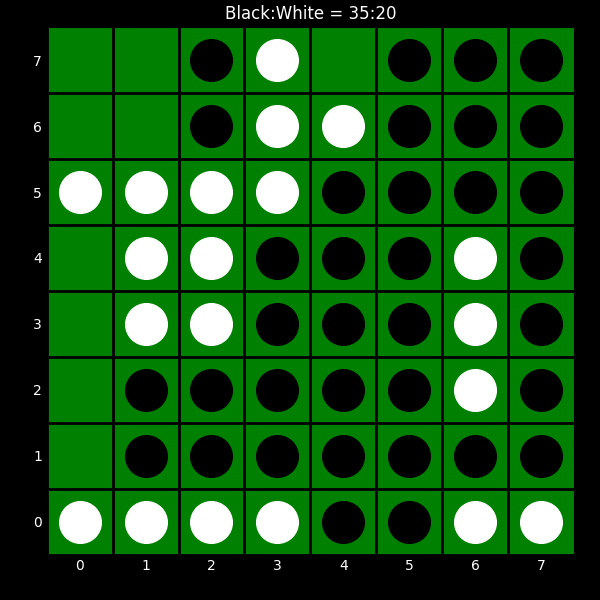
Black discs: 35
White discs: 20